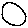
Label: circle